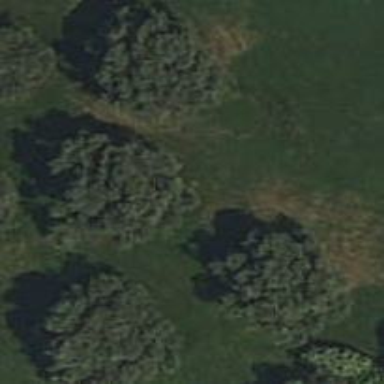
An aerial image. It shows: Evergreen broadleaved tree.